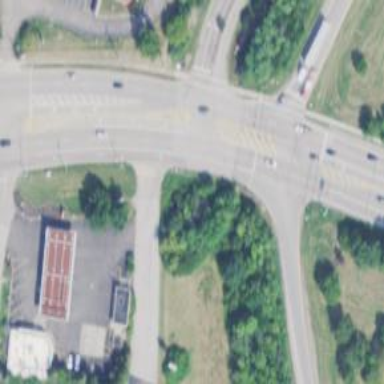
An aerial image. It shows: Solid stop line on the road.